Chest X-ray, PA view. Patient: 53 years old, sex F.
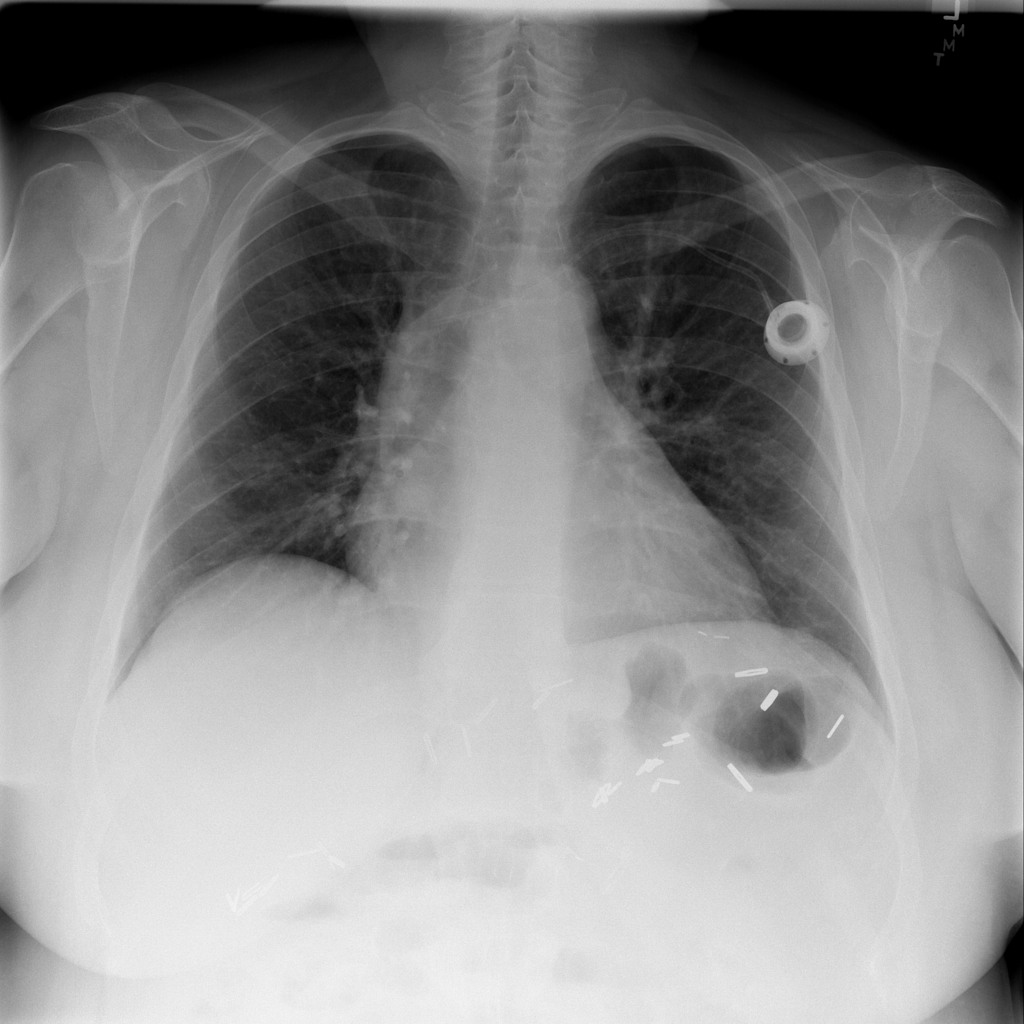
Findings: No Finding